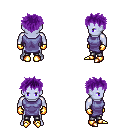
a pixel art fantasy rpg character, male body template, dark elf, purple skin, chain tabard jacket, metal pants, purple bedhead hairstyle, gold gloves, gold boots, four views (front, back, left, right), 2x2 character sprite sheet, small pixel art, hard edges, no anti-aliasing